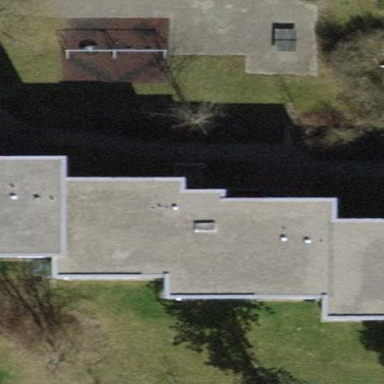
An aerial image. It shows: Building with flat roof.